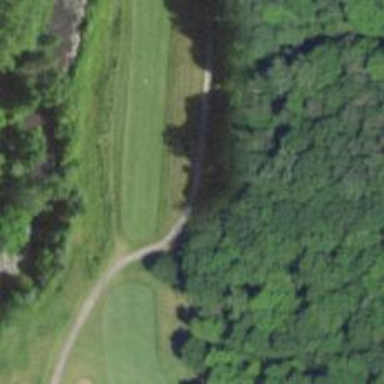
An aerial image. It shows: Service road designated as golf cart path.